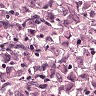
Metastatic tissue present: yes